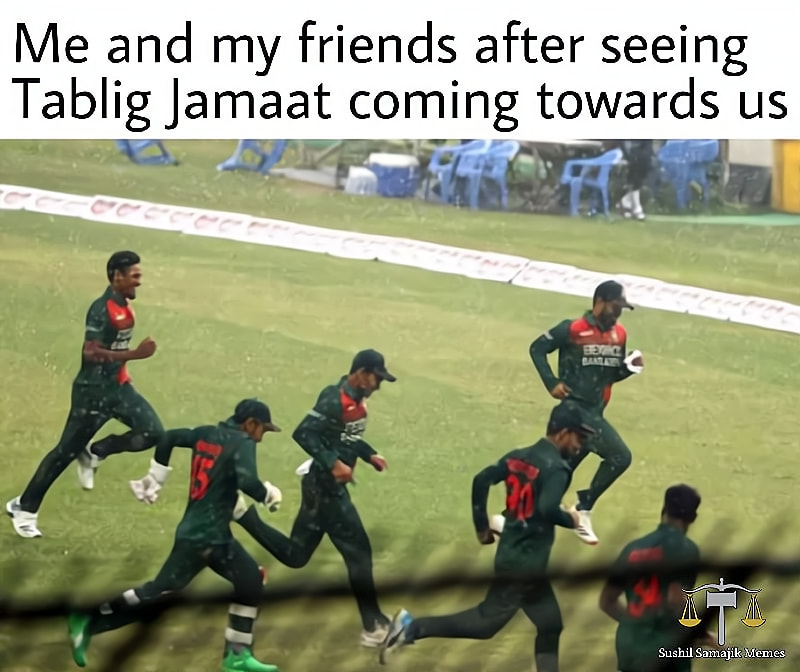
Caption: Me and my friends after seeing Tablig Jamaat coming towards us
Label: non-hate